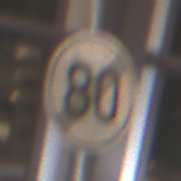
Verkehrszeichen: EndeGeschwindigkeit80
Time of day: NotSpecified
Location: Indoor (Urban)
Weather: NotSpecified
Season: NotSpecified
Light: Artificial